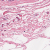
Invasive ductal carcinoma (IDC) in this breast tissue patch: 0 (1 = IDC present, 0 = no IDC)